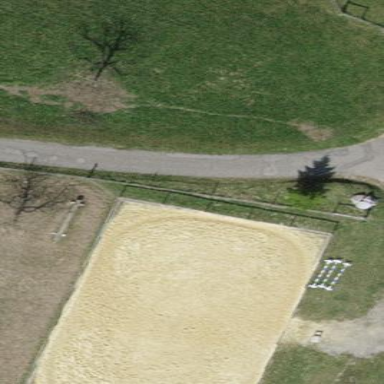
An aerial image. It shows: Equestrian pitch for leisure land sports.